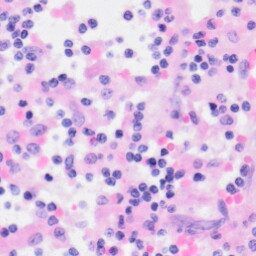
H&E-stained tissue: Kidney